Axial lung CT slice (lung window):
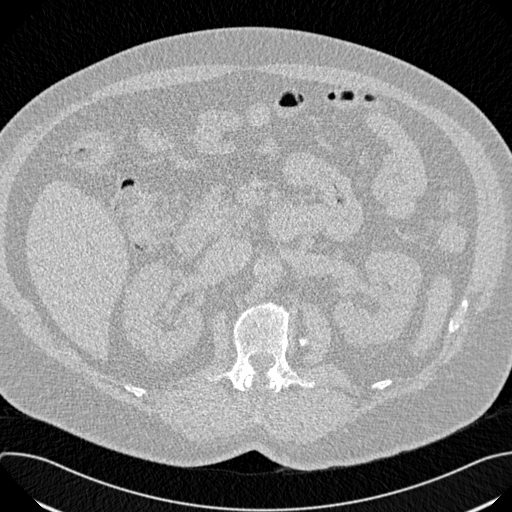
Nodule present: no